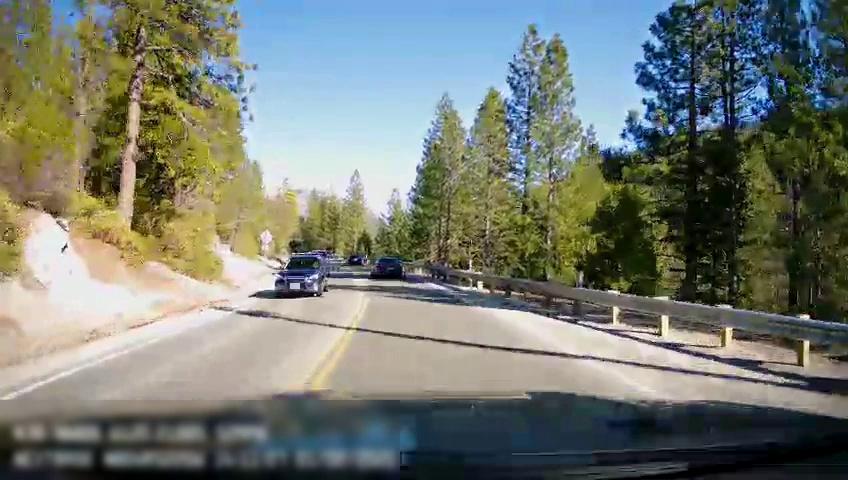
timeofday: Day
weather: Sunny
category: Drivable Space
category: Vehicles | Car
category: Vehicles | Car
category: Vehicles | Car
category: Vehicles | Car
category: Lanes | Opposite Lane
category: Lanes | Current Lane
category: Lanes | Opposite Lane
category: Lanes | Current Lane